Question: I have an app where the user needs to be able to choose multiple pictures to send them somewhere. However, they can only send five images at a time. I need to be able to limit the number of images that they can pick from the gallery through the Image Picker.
To put it in a single sentence: .
Here is the code that I am using for my image picker:
'''
Intent chooseIntent = new Intent(Intent.ACTION_PICK, MediaStore.Images.Media.EXTERNAL_CONTENT_URI);
chooseIntent.putExtra(Intent.EXTRA_ALLOW_MULTIPLE, true);
startActivityForResult(chooseIntent, 2);
'''
It already keeps track of how many images are selected at the top by default:

Is there a way to set a maximum limit? Like to have a user only be able to select up to 5 images.
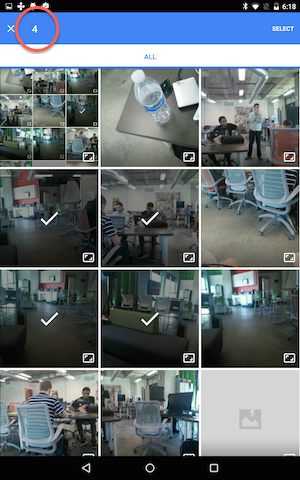
Answer: > It already keeps track of how many images are selected at the top by default:
On that particular device, perhaps. Please understand that there are thousands of Android device models, and manufacturers set up their own UI to replace that of stock apps. Do not assume that all devices will show a count in the action bar.
> Is there a way to set a maximum limit? Like to have a user only be able to select up to 5 images.
Not via 'ACTION_PICK'. 'ACTION_PICK' is not documented to support 'EXTRA_ALLOW_MULTIPLE' at all, and so there may be devices that do not allow for multiple selection for that 'Intent'. Even on the 'Intent' actions for which 'EXTRA_ALLOW_MULTIPLE' is part of the protocol (e.g., 'ACTION_GET_CONTENT'), there are no extras for controlling the maximum count.
You are welcome to create your own image-selection UI, based on the results of querying 'MediaStore', and establish your own limits. There are also <URL>, and one of those may already offer this feature.